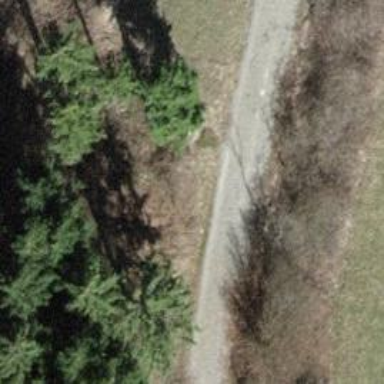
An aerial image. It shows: Gravel track with grade3 tracktype.